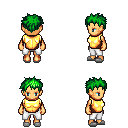
a pixel art fantasy rpg character, female body template, human, tanned skin, gold chest armor, white pants, green bedhead hairstyle, white slippers, four views (front, back, left, right), 2x2 character sprite sheet, small pixel art, hard edges, no anti-aliasing